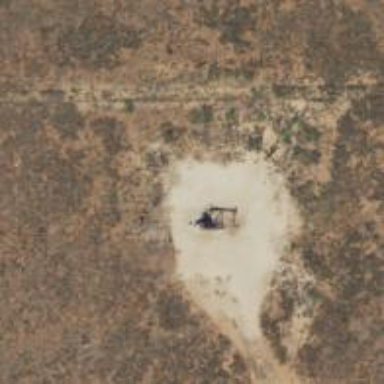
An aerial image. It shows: Petroleum well that is man-made.